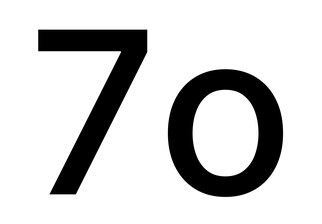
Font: Inter_Medium